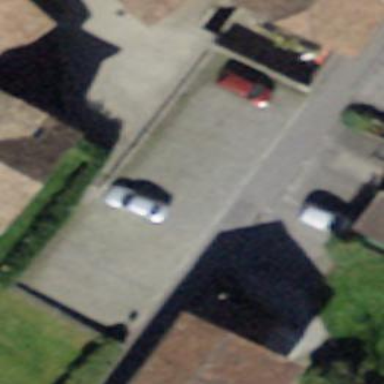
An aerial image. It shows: Parking area with surface.